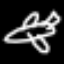
Label: airplane